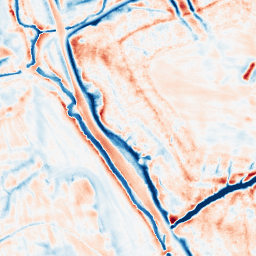
Category: edge_preserving
Decomposition family: bilateral
Decomposition parameters: d: 21
sigma_color: 25
sigma_space: 150
Upsampling method: edge_directed
Upsampling parameters: scale: 2
Upsampling scale: 2